Field crop: maize
Growth stage: 1
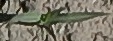
Species: sorghum